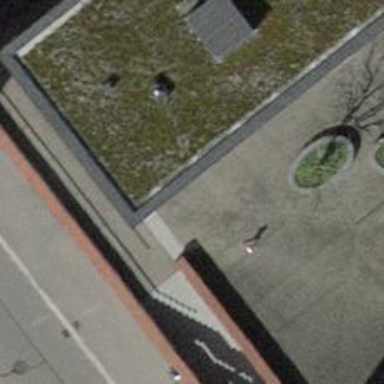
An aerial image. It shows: Bicycle parking area.